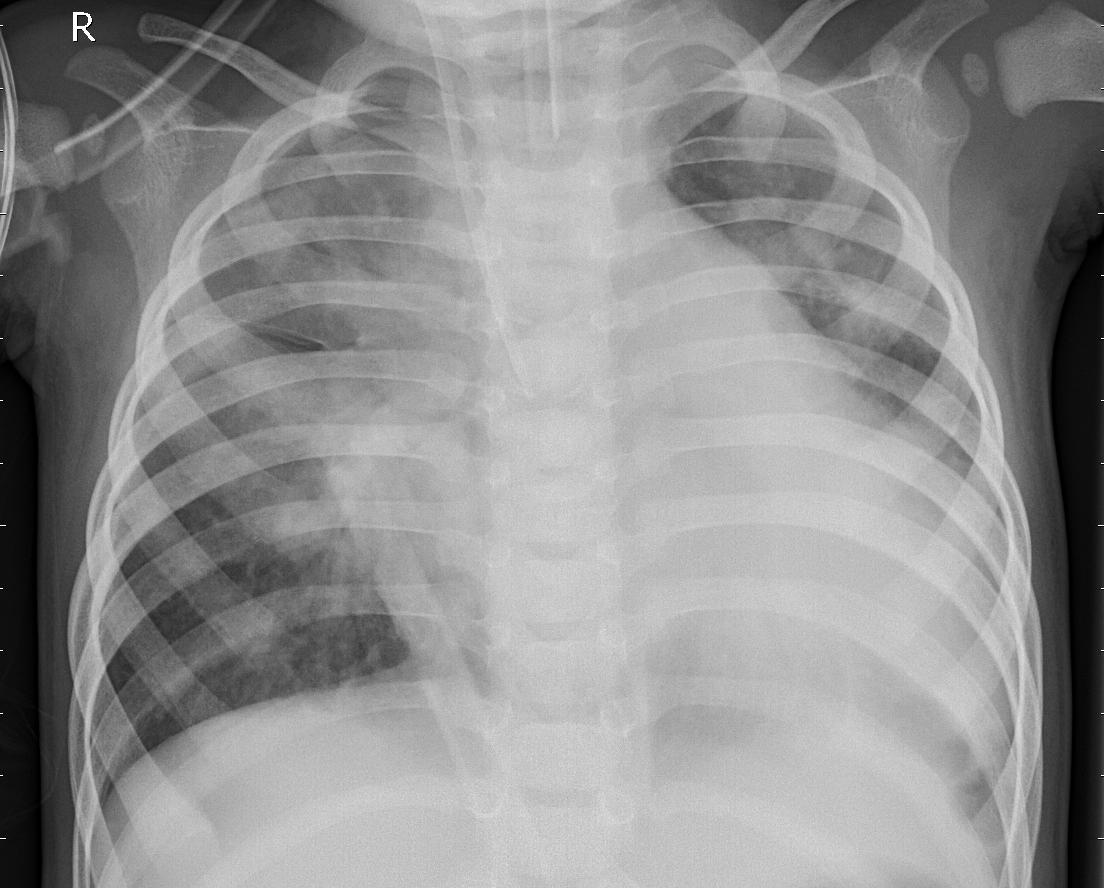
Diagnosis: PNEUMONIA